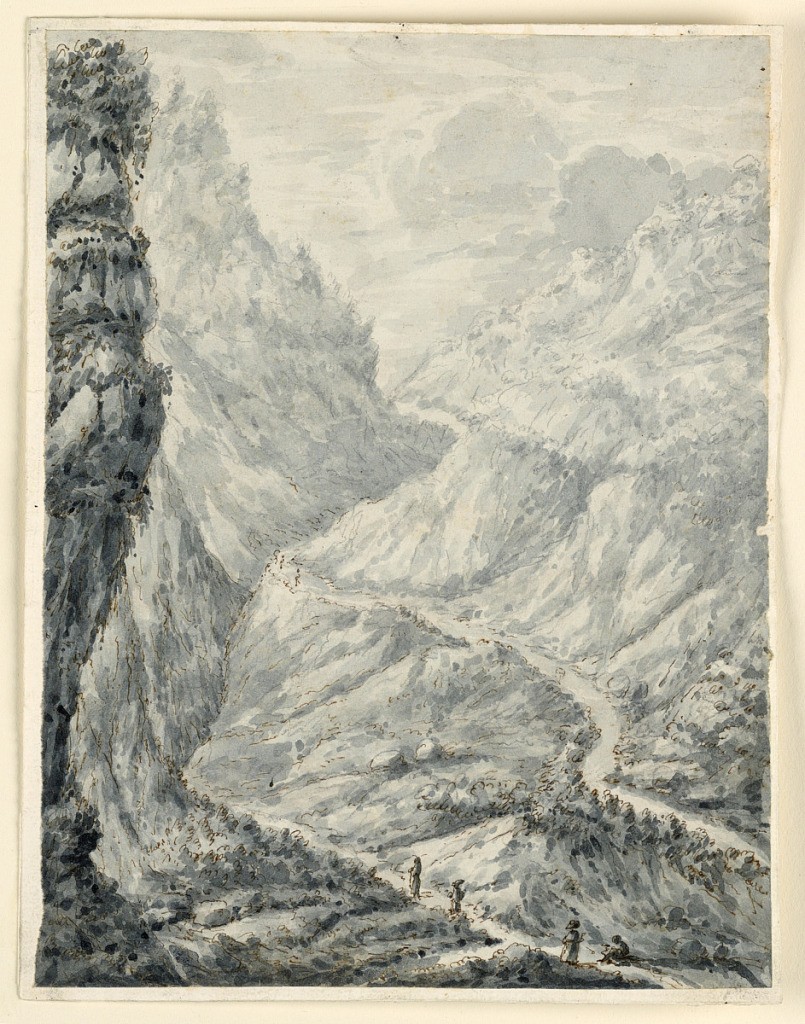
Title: A Valley Pass
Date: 1800
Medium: Black chalk, pen and ink, brush and watercolor on paper
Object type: Drawing
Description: Small figures on a pass in a narrow valley.  A steep cliff face framing at left. Atmospheric perspective.